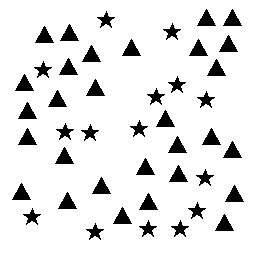
Squares: 0
Triangles: 29
Stars: 15
Total shapes: 44